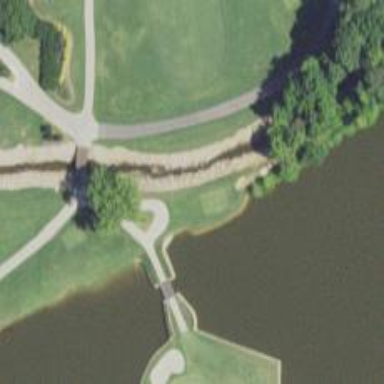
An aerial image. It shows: Path for both roads and golfers.